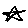
Label: star